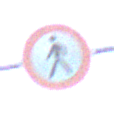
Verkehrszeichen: VerbotFussgaenger
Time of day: SunriseSunset
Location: Outdoor (Nature)
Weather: Clear
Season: NotSpecified
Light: Natural